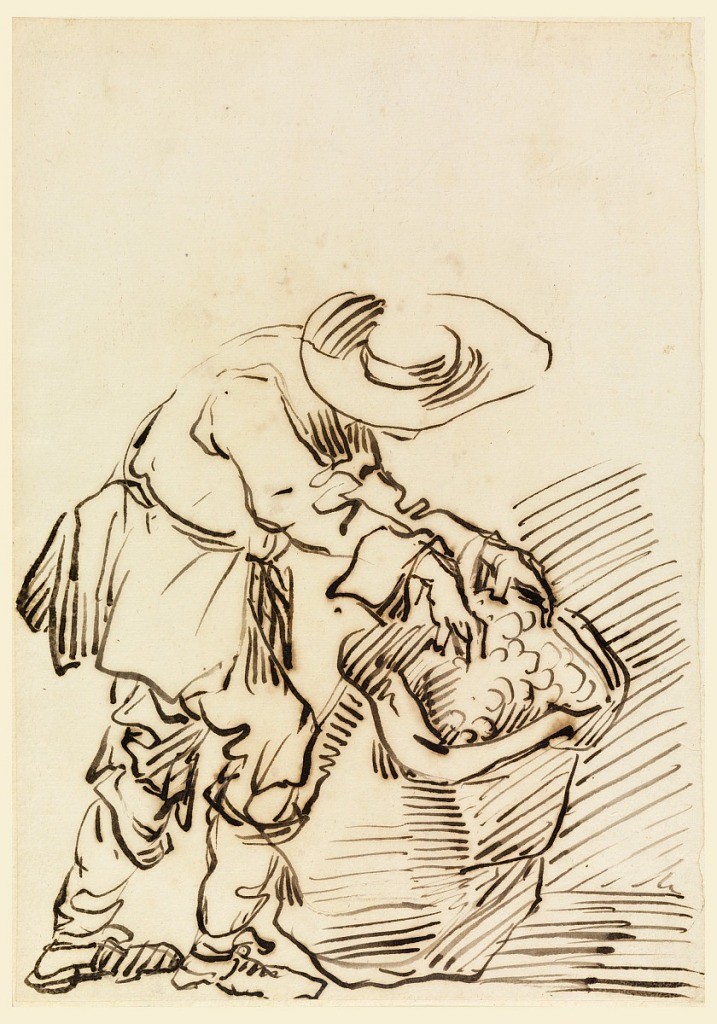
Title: Working Peasant
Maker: Carlo Marchionni, Italian, 1702–1786
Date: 1728–78
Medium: Brush and sepia on laid paper
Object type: Drawing
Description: A peasant working reaching into a bag filled with produce.